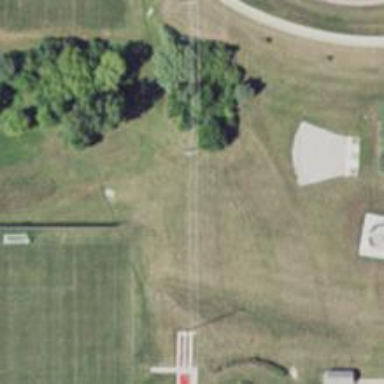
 specifically designed for the sport of disc golf."